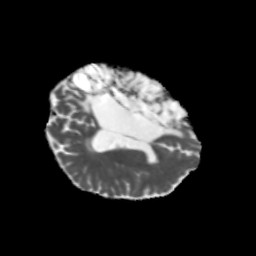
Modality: MD
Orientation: axial
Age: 48
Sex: male
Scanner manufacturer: siemens
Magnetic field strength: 3 T
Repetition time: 5.47 s
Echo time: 0.0854 s